九年级 · 解析几何
如图, $\triangle A B C$ 的两个顶点 $B 、 C$ 均在第一象限内, 以点 $A(0,1)$ 为位似中心, 在 $y$ 轴左侧作 $\triangle A B C$ 的位似图形 $\triangle A D E, \triangle A B C$ 与 $\triangle A D E$ 的相似比为 $1: 2$. 若点 $C$ 的纵坐标是 $m$, 则其对应点 $E$ 的纵坐标是

( )

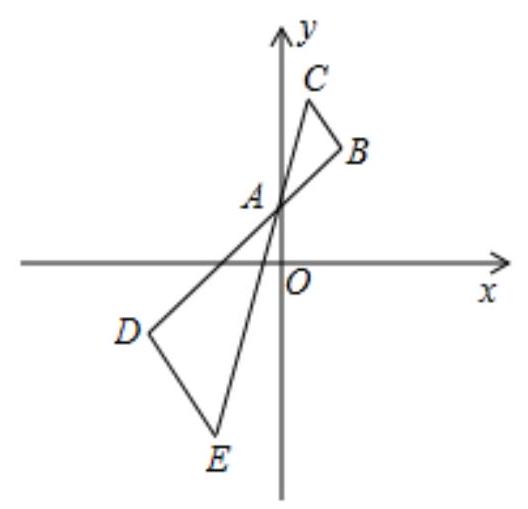
A. $\frac{-m+3}{2}$
B. $2 m+3$
C. $-(2 m+3)$
D. $-2 m+3$

答案: D
解析: 解: 点 $C$ 的纵坐标为 $m$, 则 $A$ 、 $C$ 间的垂直距离为 $(m-1)$, $\because \triangle A B C$ 与 $\triangle A D E$ 的相似比为 $1: 2, \therefore E, A$ 间的垂直距离为 $2(m-1)$, $\therefore$ 点 $E$ 的纵坐标是 $-[2(m-1)-1]=-(2 m-3)=-2 m+3$.